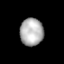
Tissue: lung
Cell type: T cells
Senescence score: 0.541
Nuclear area (px): 629
Mean DAPI intensity: 176.245